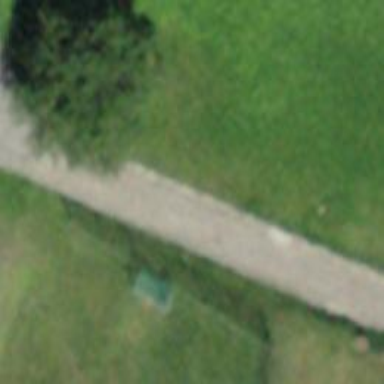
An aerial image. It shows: Cobblestone path.